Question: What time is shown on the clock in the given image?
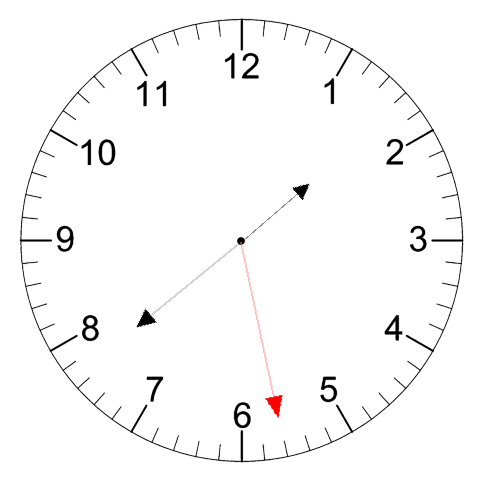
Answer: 01:38:28